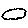
Label: cloud